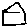
Label: house